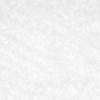
Label: no_change